高二 · 度量几何学
不等式 $\tan \alpha+\frac{\sqrt{3}}{3}>0$ 的解集是
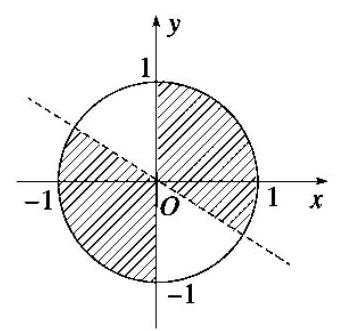
答案: $\left\{\alpha \left\lvert\, k \pi-\frac{\pi}{6}<\alpha<k \pi+\frac{\pi}{2}\right., k \in \mathbf{Z}\right\}$
解析: 不等式的解集如图所示(阴影部分),

$\therefore\left\{\alpha \left\lvert\, k \pi-\frac{\pi}{6}<\alpha<k \pi+\frac{\pi}{2}\right., k \in \mathbf{Z}\right\}$.